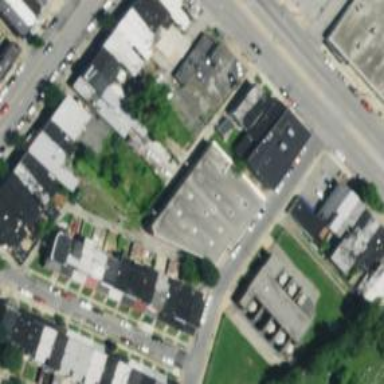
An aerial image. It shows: Alley classified as service road.